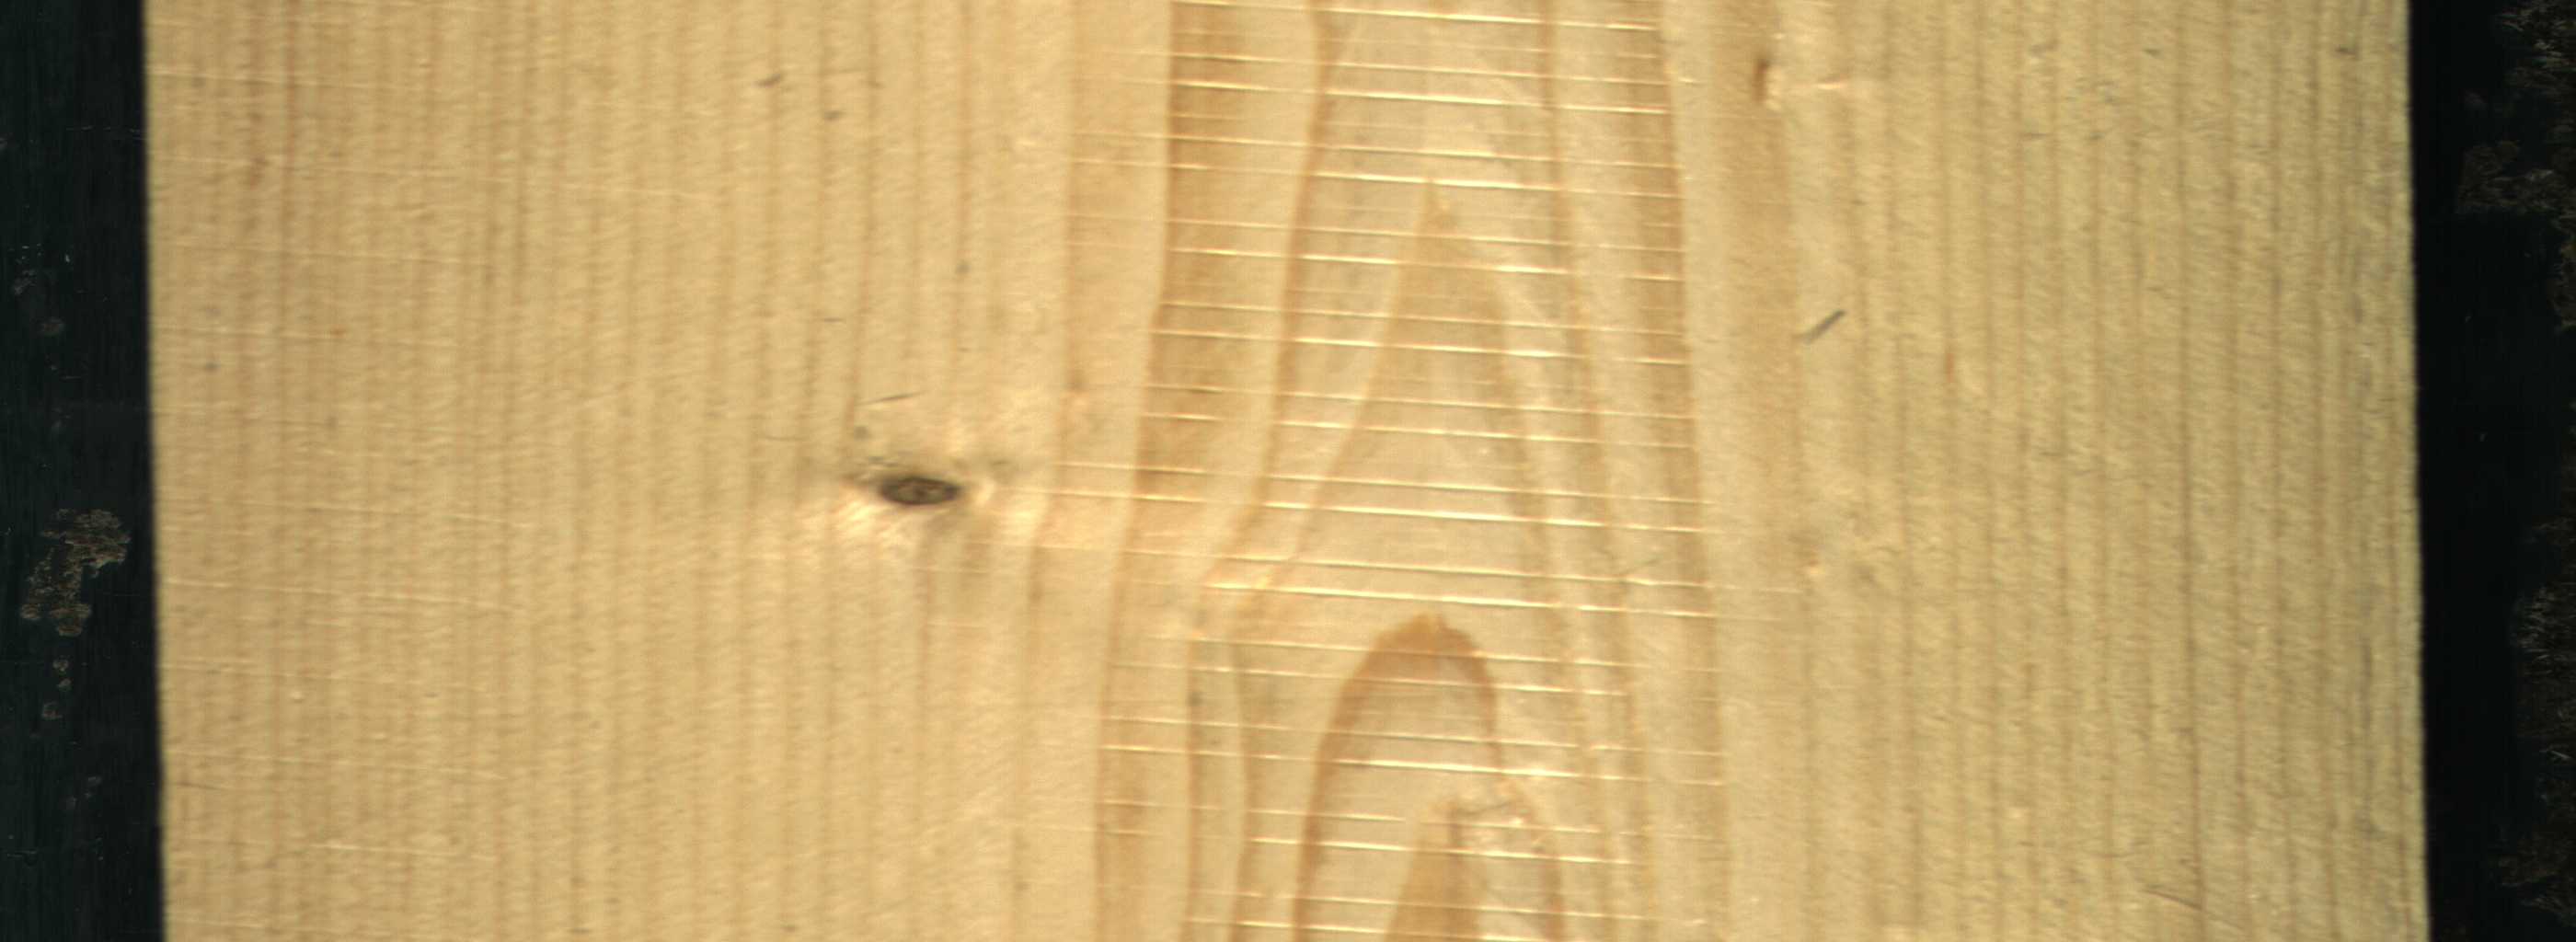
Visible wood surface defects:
Live_Knot